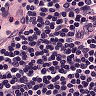
Metastatic tissue present: no